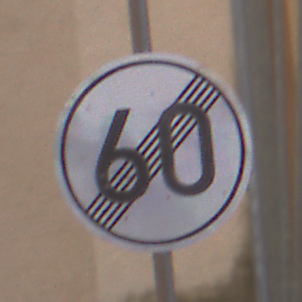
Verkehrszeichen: EndeGeschwindigkeit60
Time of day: Midday
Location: Outdoor (Urban)
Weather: Overcast
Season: NotSpecified
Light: Natural